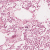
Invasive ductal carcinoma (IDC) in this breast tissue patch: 0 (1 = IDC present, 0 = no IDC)